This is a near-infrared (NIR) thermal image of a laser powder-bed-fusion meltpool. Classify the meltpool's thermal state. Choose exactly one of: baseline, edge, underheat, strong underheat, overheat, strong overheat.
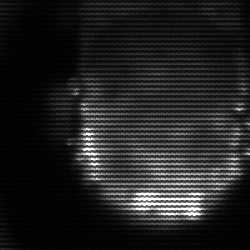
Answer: baseline